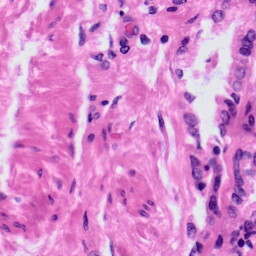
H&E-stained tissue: Prostate